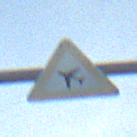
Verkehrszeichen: FlugbetriebRechts
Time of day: SunriseSunset
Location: Outdoor (Beach)
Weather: PartlyCloudy
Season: NotSpecified
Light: Natural